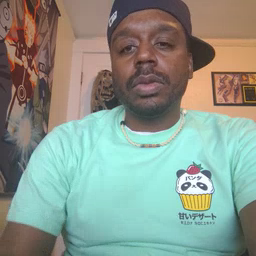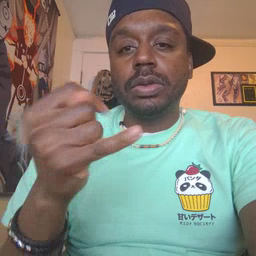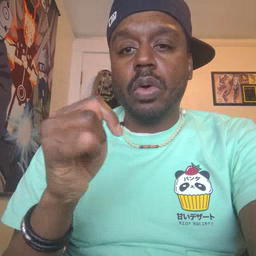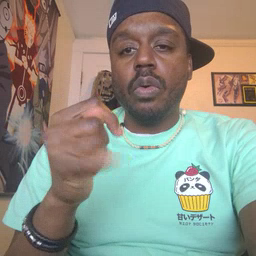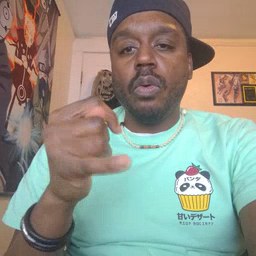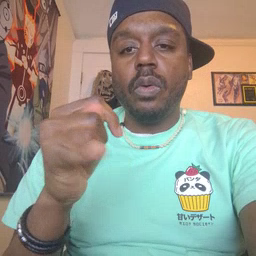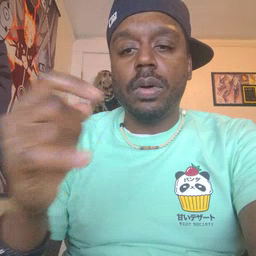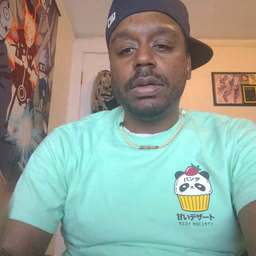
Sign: toy